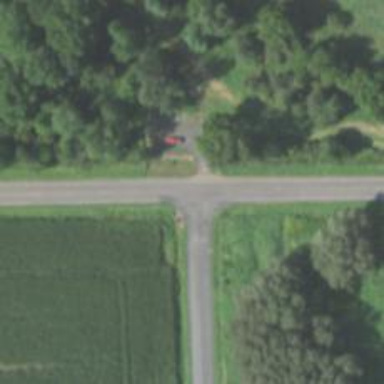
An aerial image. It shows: Tertiary road.